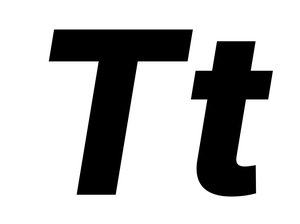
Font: Inter-Italic_ExtraBold_Italic